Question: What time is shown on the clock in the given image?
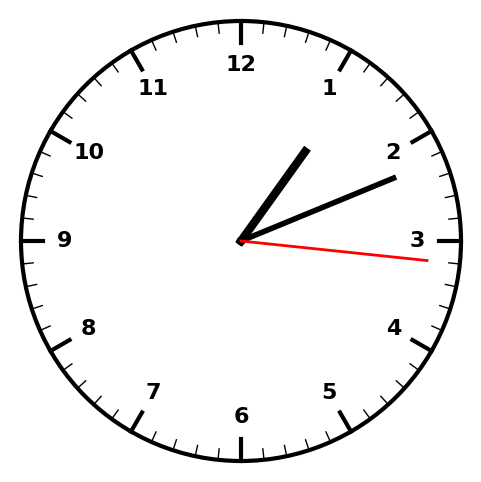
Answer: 01:11:16